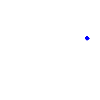
Particle: kaon